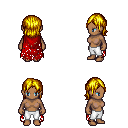
a pixel art fantasy rpg character, female body template, human, dark skin, red tattered cape, white pants, blonde long bangs hairstyle, four views (front, back, left, right), 2x2 character sprite sheet, small pixel art, hard edges, no anti-aliasing